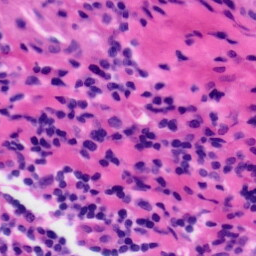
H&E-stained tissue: Tonsil